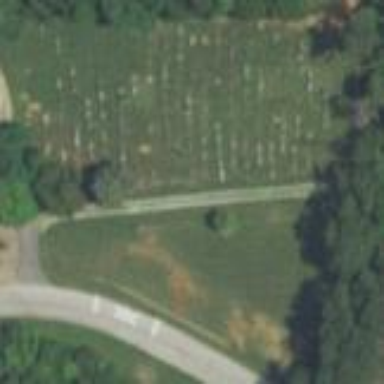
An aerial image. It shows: Graveyard.